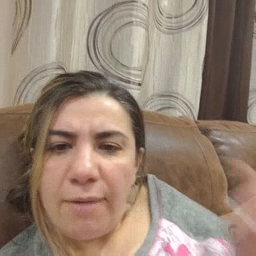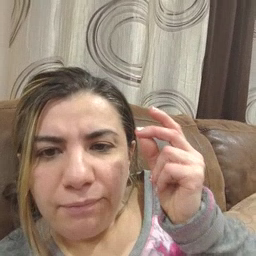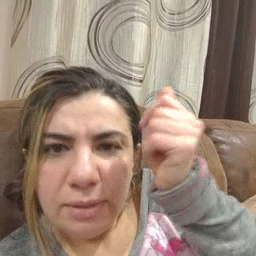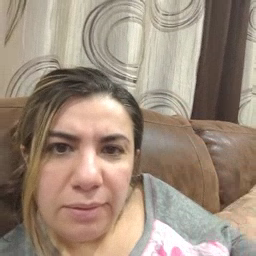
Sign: fast